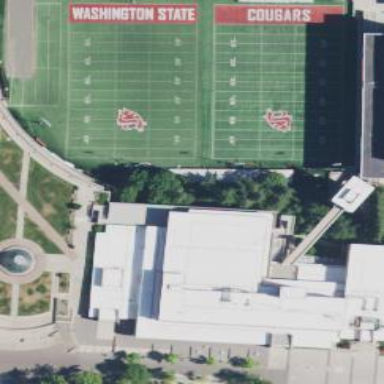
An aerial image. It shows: American football pitch for leisure and sport activities.